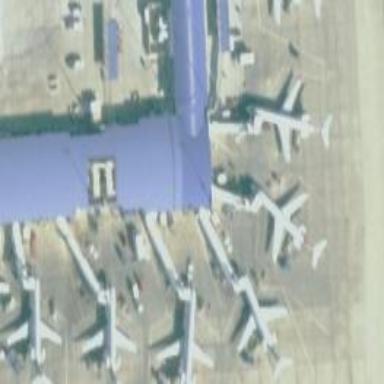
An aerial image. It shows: Airport gate.